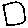
Label: square